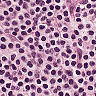
Metastatic tissue present: no